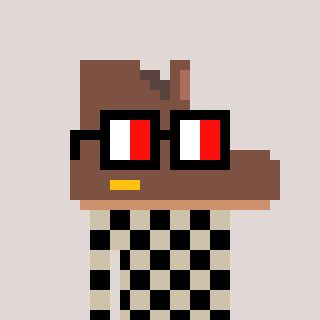
a pixel art character with square glasses with black frames and red eyes, a boot-shaped head and a bege-colored body on a warm background